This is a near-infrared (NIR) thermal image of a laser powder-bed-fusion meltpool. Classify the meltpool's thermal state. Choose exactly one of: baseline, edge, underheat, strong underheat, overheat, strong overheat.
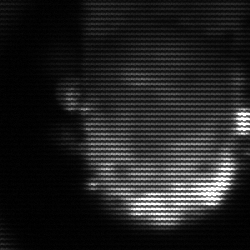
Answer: baseline